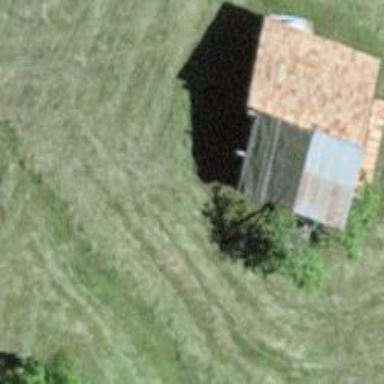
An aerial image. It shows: Rural barn.